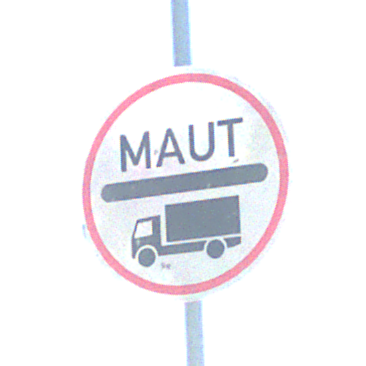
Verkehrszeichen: Mautpflicht
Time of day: Midday
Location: Outdoor (Nature)
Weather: Clear
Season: NotSpecified
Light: Natural